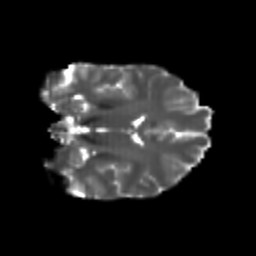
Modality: T2w
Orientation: coronal
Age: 19
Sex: female
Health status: healthy
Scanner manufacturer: philips
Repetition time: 7.389 s
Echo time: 0.08599 s